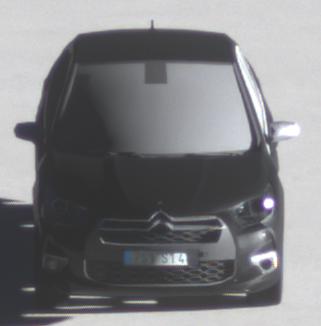
Make: Citroen
Model: DS 4 VTi 120
Detailed model: DS 4
Model produced from: 2011/05
Model produced until: 2015/01
Doors: 5
Color: black
Road condition: wet road
Daytime: sunrise or sunset
Contrast: high contrast